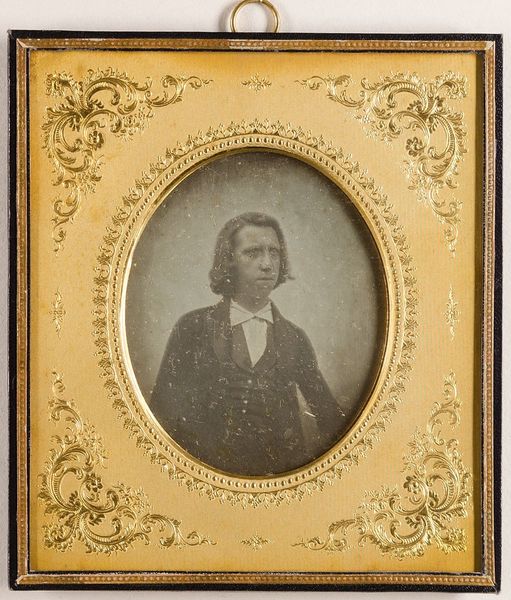
Titel: Edmund Johann Krüß (1824-1906)
Künstler: Andres Krüß
Standort: Hamburg
Institution: Museum für Kunst und Gewerbe Hamburg
Schlagwörter: mann, portrait, foto, fotografie, photographie, photo, lichtbild, jugendlicher, daguerreotypie, bildwerke, angewandte und bildende kunst, hessische systematik, porträt, porträtfotografie, porträtphotographie, hüftbild